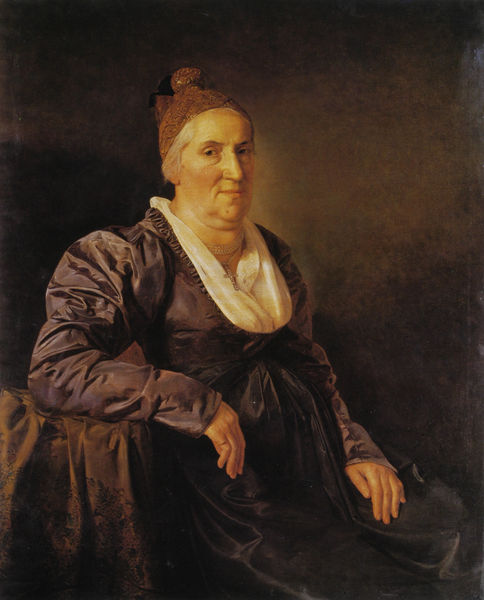
Titel: Bildnis der Frau Eleonore Feldmüller, der Gattin des Schiffsmeisters Mathias Feldmüller
Künstler: Ferdinand Georg Waldmüller
Standort: Nürnberg.
Institution: Stadtgeschichtliche Museen
Schlagwörter: blau, dunkel, gemälde, hand, körper, mann, schatten, weiß, gelb, mädchen, ocker, sitzen, ausschnitt, braun, brust, busen, finger, frau, frisur, grau, haar, hell, hut, kleid, licht, mund, nase, ohr, profil, schwarz, stirn, stuhl, tisch, blick, dame, rot, schal, tuch, beige, haube, rock, schleife, alt, hemd, kappe, mütze, wand, alte, arm, arme, augen, barock, bluse, falten, gesicht, kleidung, kragen, mensch, ärmel, bildnis, hals, holland, hände, niederlande, portrait, porträt, tischdecke, tischtuch, vorhang, öl, auge, gewand, haare, mantel, realismus, sessel, sitzend, stickerei, stoff, stoffe, tücher, decke, person, augenbrauen, dekollete, front, frontal, kinn, lippe, lippen, puffärmel, renaissance, schulter, schultern, seide, traurig, helldunkel, beine, kopfbedeckung, schürze, taille, bein, brüste, dutt, magd, wangen, düster, kette, mauer, lila, violett, farblos, hocker, nacken, erhaben, wild, blue, chair, hands, hat, king, oil, red, religious, white, black, blouse, collar, dark, dick, dress, face, falte, female, formal, gray, hair, interior, lady, nose, old, painting, robe, seated, sit, sitting, wall, woman, kopftuch, pupillen, gown, old woman, brown, bauch, faltenwurf, edel, wange, augenbraue, ellenbogen, knie, aufstützen, ring, stola, halskette, wände, alter, greis, fingerring, kreuz, groß, mollig, portait, bürger, hässlich, pupille, strähne, schoss, weiße, doppelkinn, sad, mauern, hüfte, man, background, head, vorderansicht, mannfrau, eyes, male, naturalistisch, light, greisin, anlehnen, alte frau, oma, color, purple, shadow, cap, chin, coat, grandmother, mother, mouth, scarf, silk, unheimlich, cross, necklace, smile, strähnen, warze, atellier, elderly woman, nasenflügel, violet, happy, abgewinkelt, arms, clothes, pose, watercolour, art, medieval, eye, cloth, headscarf, fingers, crucifix, lips, stare, canvas, rich, forehead, angry, beängstigend, potrait, turban, posed, serious, ede, mänlich, jewelry, ugly, queen, widerlich, wealthy, relaxed, fat, serene, smirk, old lady, arm aufgestützt, stern, ältere dame, seating, older, elder, white hair, big nose, necklet, elbow, seated figure, oils, head covering, femme, crux, no background, siiting, kreuzanhänger, prister, posing, homme, big hands, disgusting, brocade, double chin, three-quarter pose, mole, crisifix, crusafix, tose, violette, faru, tischdece, ha[[u, pretre, d\woman, fobe, chun